Interaction volume radius: 5 \u00c5
Interaction volume height: 30 \u00c5
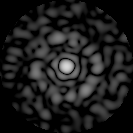
Disorder parameter: 0.8208